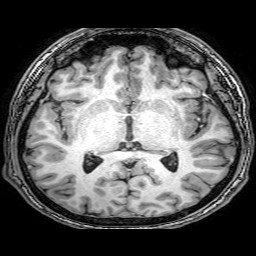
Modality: T1w
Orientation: coronal
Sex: male
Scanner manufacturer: philips
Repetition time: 0.008096 s
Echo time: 0.00371 s